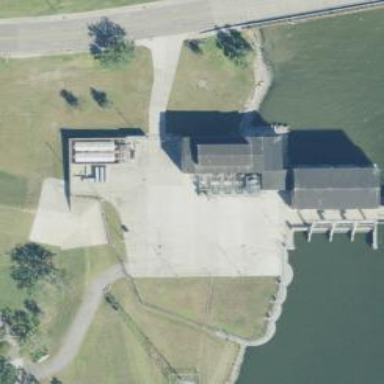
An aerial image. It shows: Lock gate on waterway.